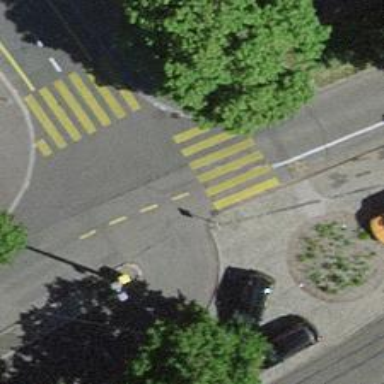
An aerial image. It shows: Uncontrolled zebra crossing.